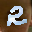
Label: 2